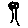
Label: tree